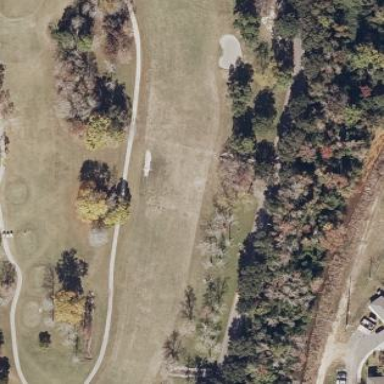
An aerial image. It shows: Golf fairway surrounded by grass.